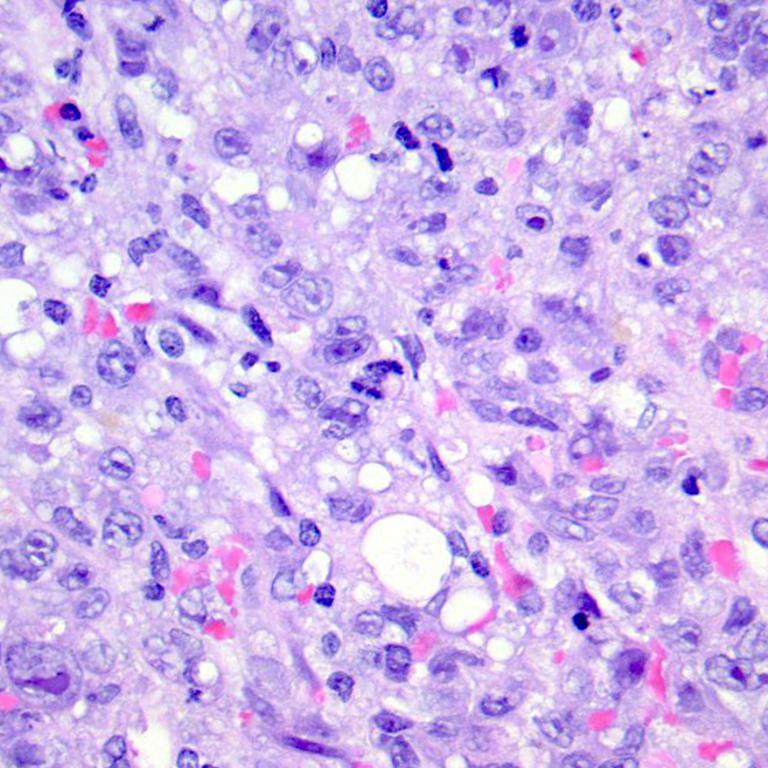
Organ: colon
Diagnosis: adenocarcinomas